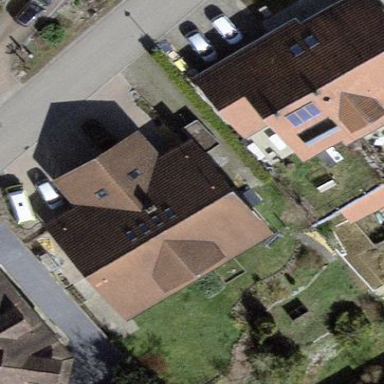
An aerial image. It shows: Terrace building.